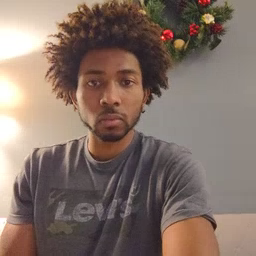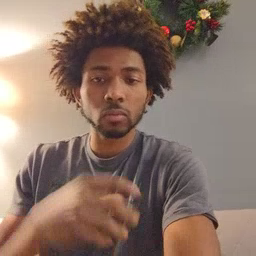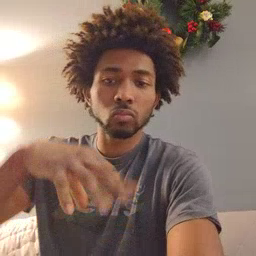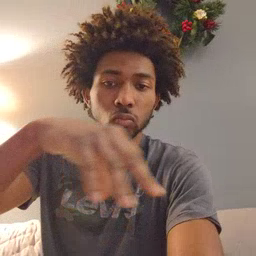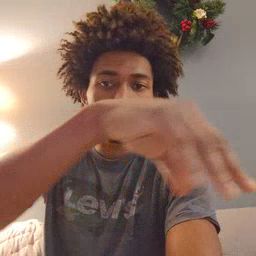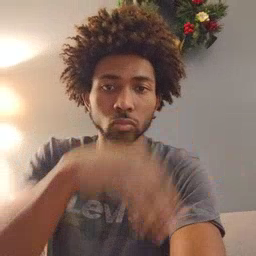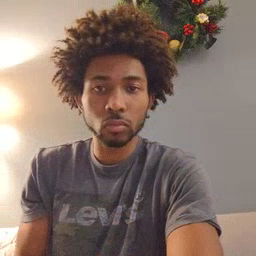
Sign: vacuum